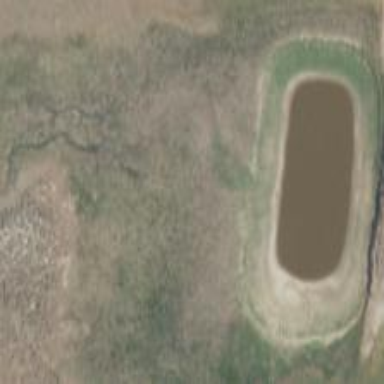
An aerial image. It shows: Reservoir.